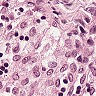
Metastatic tissue present: no